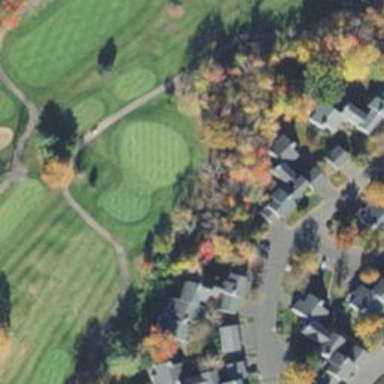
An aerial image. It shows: Golf hole.